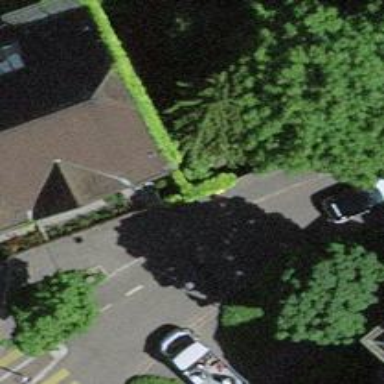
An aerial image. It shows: Post box is visible.